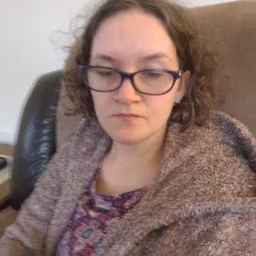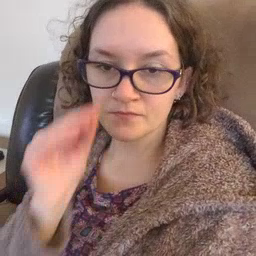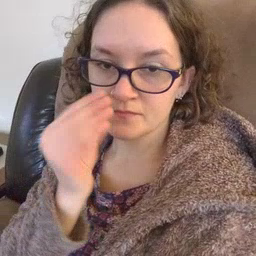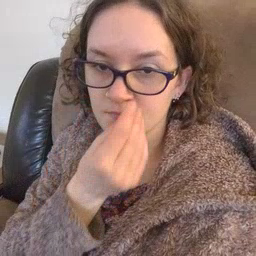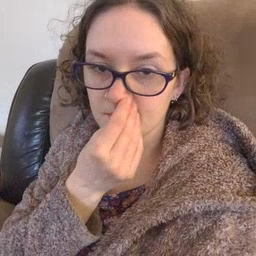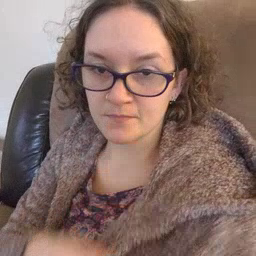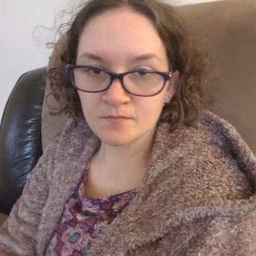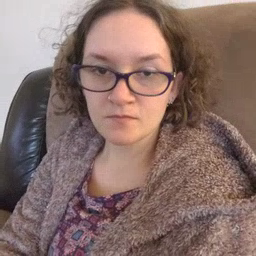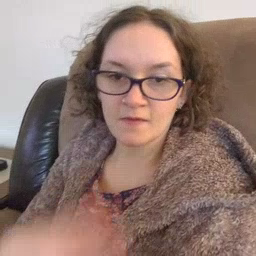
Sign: flower